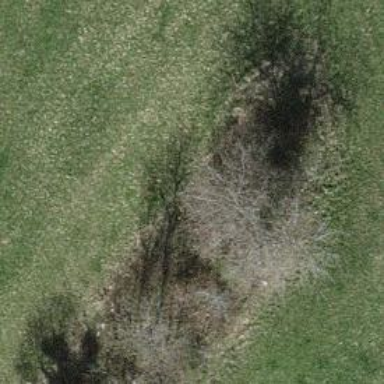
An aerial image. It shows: Row of trees in natural setting.